Question: I have some data that looks like this:

However, I would like the total to exclude any text entries (the formula should count dates only). Because some boxes can have multiple dates in, I appreciate that those boxes will be counted as text. Currently I am using this:
'''
=SUMPRODUCT(--(B2:D2<>""),LEN(B2:D2)-LEN(SUBSTITUTE(B2:D2,",",""))+1)
'''
Which counts the multiple dates in cells perfectly, but is also counting the text entries. Thinking about it I could ask it to exclude instances which match 'Holiday' or 'Left'etc, but any pointers would be appreciated.
EDIT: In the end I went with a compound (?) countif formula like this:
'''
=COUNTIF(B3:D3,"Holiday")+COUNTIF(B3:D3,"Left")
'''
and minused the total from the total yielded from the sumproduct. Not an elegant solution, but it does work!
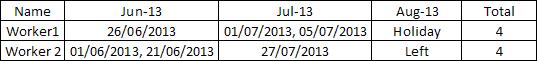
Answer: Well, as there's been no other suggestions, I will list this as the answer I went with. Using something like:
'''
=COUNTIF(B3:D3,"Holiday")+COUNTIF(B3:D3,"Left")
'''
will help identify any specific entries I don't want to count in my total. I can then use that to minus from the total achieved with the original formula. Because my text entries come from a data validation list, this is a usable solution, but it's not ideal if you were looking to exclude any text entries (apart from multiple dates).